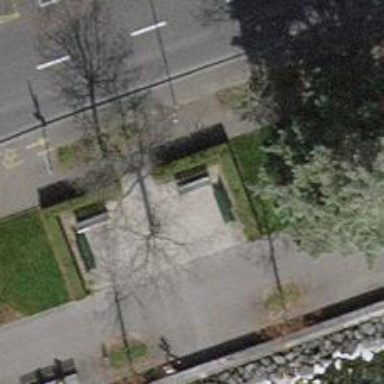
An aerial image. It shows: Bench for seating.